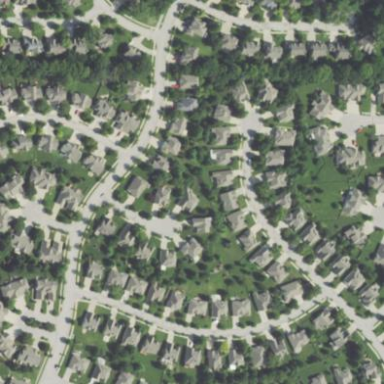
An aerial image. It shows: Residential area consisting of single-family homes.